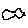
Label: bird